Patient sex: M
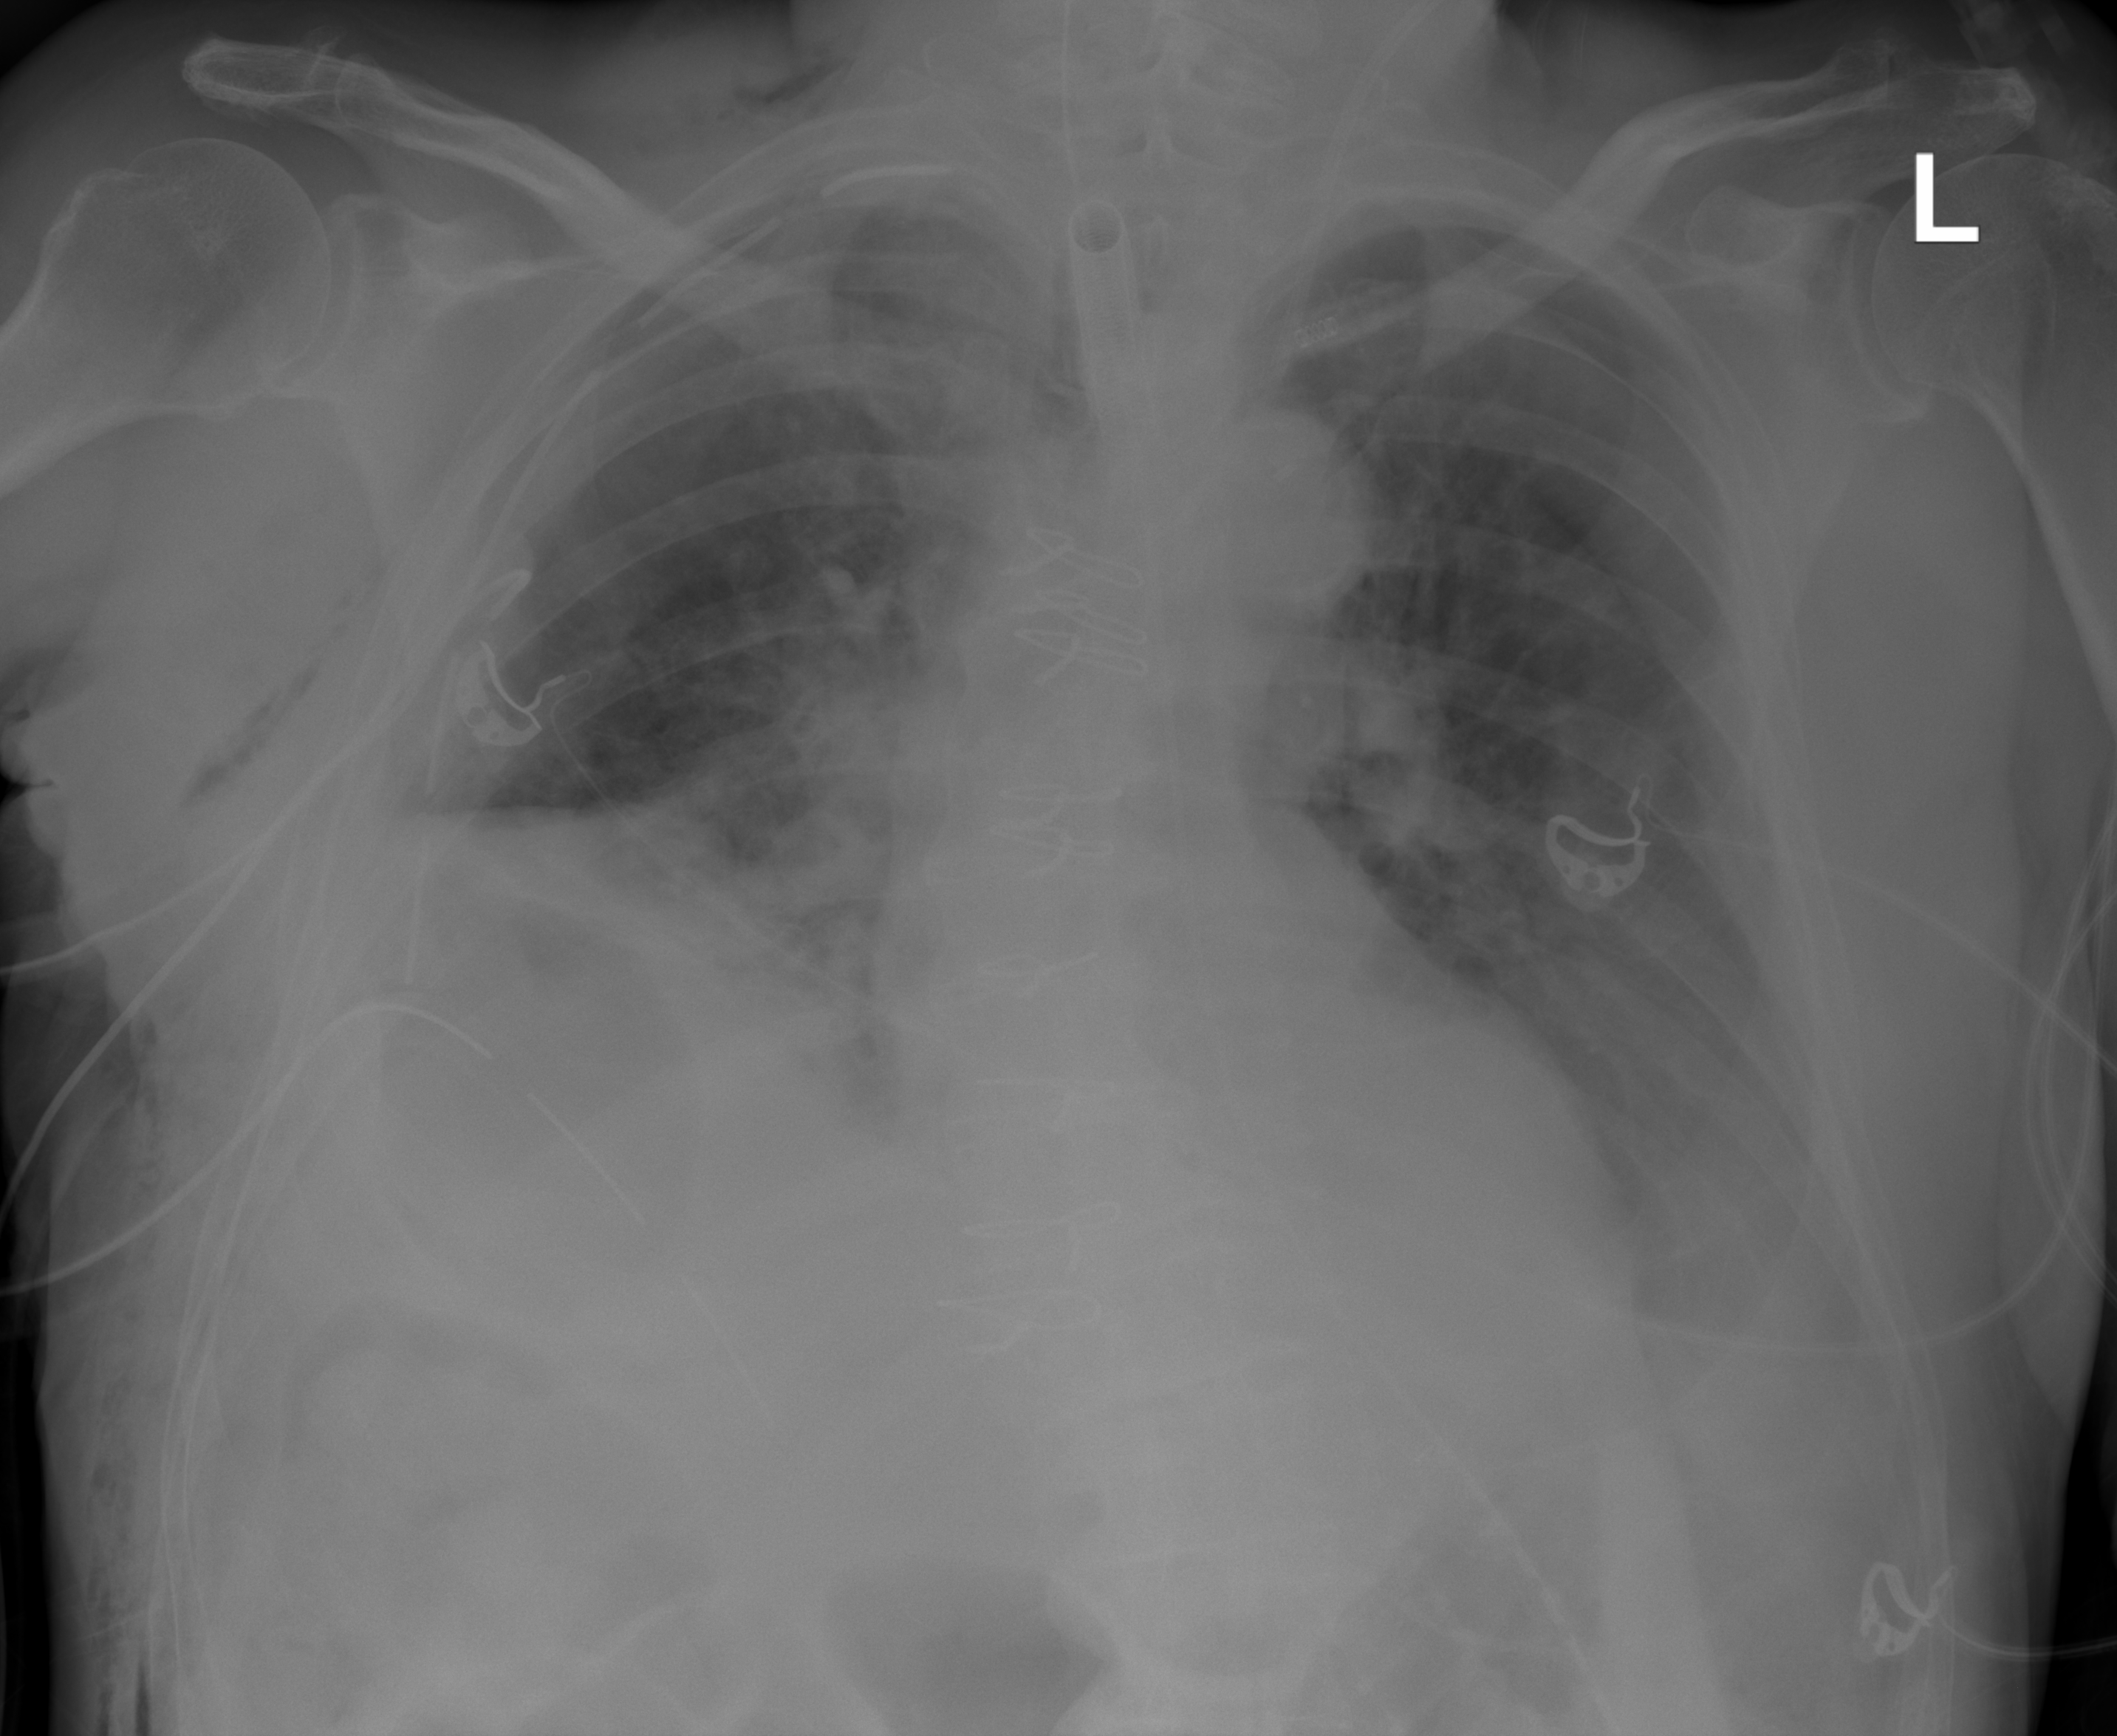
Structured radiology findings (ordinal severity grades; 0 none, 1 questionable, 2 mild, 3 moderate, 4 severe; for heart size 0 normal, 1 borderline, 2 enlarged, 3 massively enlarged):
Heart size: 2
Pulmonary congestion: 2
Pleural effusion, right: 2
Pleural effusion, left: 2
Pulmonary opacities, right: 2
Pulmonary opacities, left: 1
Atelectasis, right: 2
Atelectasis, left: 2